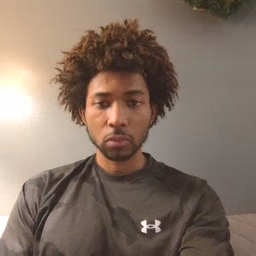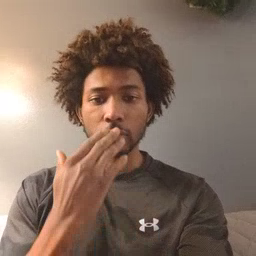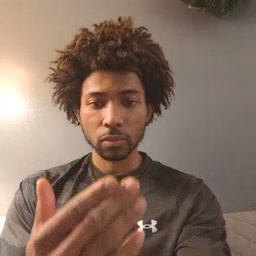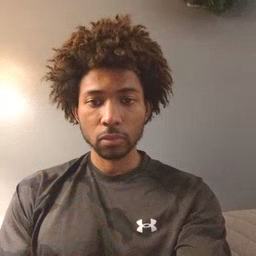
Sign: thankyou